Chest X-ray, PA view. Patient: 68 years old, sex F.
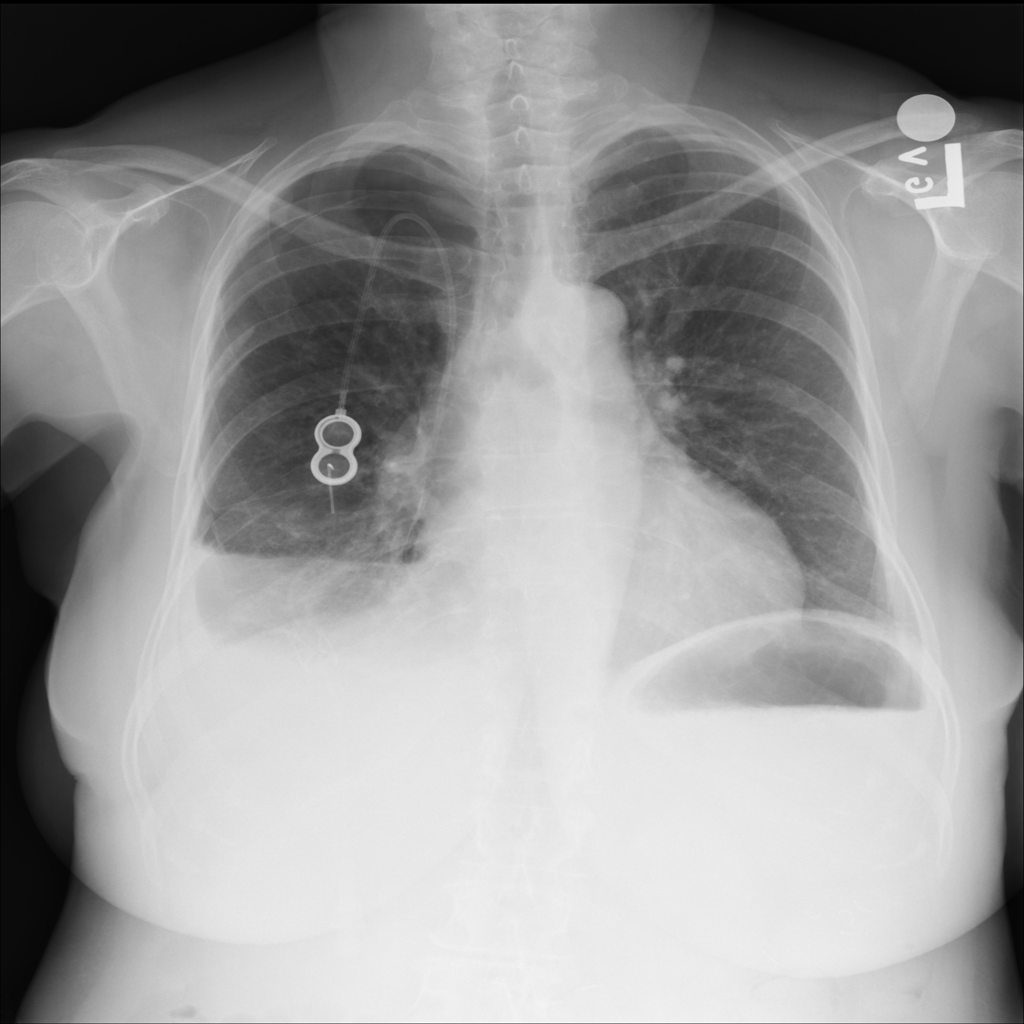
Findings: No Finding